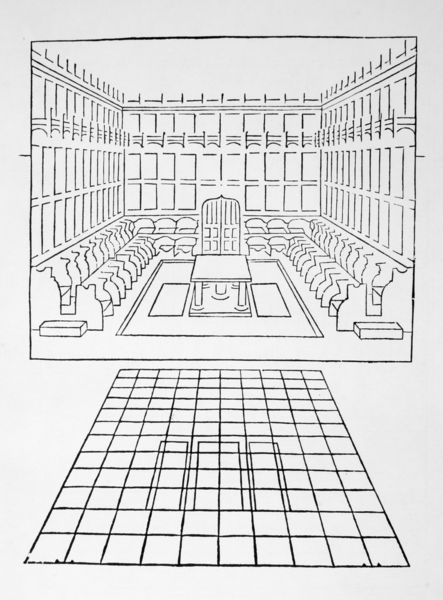
Titel: Illustration aus: "De Artificiali Perspectiva"
Künstler: Viator
Standort: New York
Institution: Pierpont Morgan Library
Schlagwörter: schatten, weiß, fenster, grau, holz, mitte, raum, schwarz, skizze, stuhl, stühle, tisch, tür, zeichnung, zimmer, muster, schachbrettmuster, gericht, regal, richter, wand, architektur, rahmen, stein, bild, innenraum, tischbein, gitter, kirche, boden, sessel, decke, drei, england, kontrast, rund, beine, holzschnitt, lehne, sitze, ansicht, fassade, perspektive, parkett, grafik, graphik, linien, bank, rand, saal, lehnen, thron, einfach, gestühl, verkleidung, symmetrie, stuck, stube, striche, tor, zinnen, fluchtlinien, rechtecke, wände, karos, eng, eckig, lehnstuhl, kloster, rechteck, linie, zentralperspektive, tischbeine, brett, druck, schwarz weiss, fliesen, illustration, strich, bleistift, stempel, trohn, tron, fliese, gebet, entwurf, altar, bänke, rom, schnitzerei, reihen, ecken, fries, quadrate, geometrisch, sims, kirchenschiff, kirchenbänke, bestuhlung, kircheninneres, fluchtpunkt, altarraum, vue, konstruktion, chor, mönch, mönche, geschosse, plan, platten, kassetten, mittelpunkt, holzwand, gegenüber, geometrie, quadrat, viereck, vierecke, netz, parlament, rückwand, raster, fahl, sitzplätze, quadratisch, grundriss, carreau, traktat, aufriss, bauzeichnung, bauplan, wandvertäfelung, kassettiert, perspektivisch, sitzbänke, architecture, croquis, esquisse, dessin, porte, rasterung, projektion, carré, anleitung, synagoge, sitzung, skizzenhaft, minimal, panele, chorraum, sall, chorgestühl, wandtäfelung, lignes, crayon, thronend, parlement, stuhlreihen, table, perspective, stuhlreihe, täfelung, noir et blanc, stylo, salle, fluchtpunktperspektive, perspektiven, wweiß, gerichtssaal, panofsky, innenraumgestaltung, parliament, sitzungssaal, unterhaus, anwendung, grundrißquadrate, holzpanele, kirchenchor, königssaal, oberhaus, plenarsaal, rekonsturktion, rhomben, sitzungsraum, vorsitz, gebetsstühle, inien, banc, aufross, unterhau, schematische zeichnung, siège, schéma, sitzungssall, beisiszer, rechteckih, auditoire, coupe frontale, audience, cubiculum